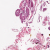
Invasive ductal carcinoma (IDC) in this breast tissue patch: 0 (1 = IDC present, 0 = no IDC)